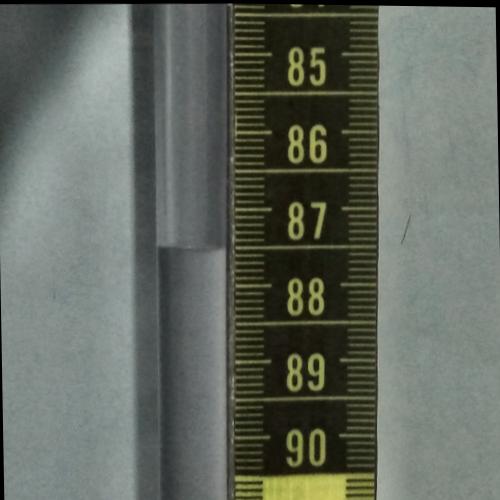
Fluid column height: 87.5 cm